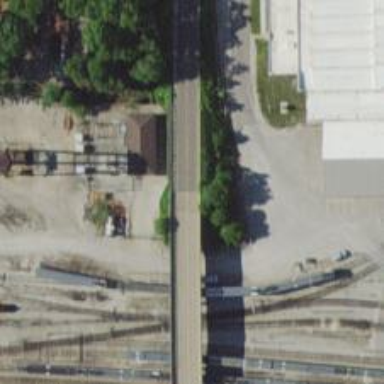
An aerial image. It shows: Tertiary road with bridge. There is sidewalk on the left side.